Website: bh-photo
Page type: cross-sells
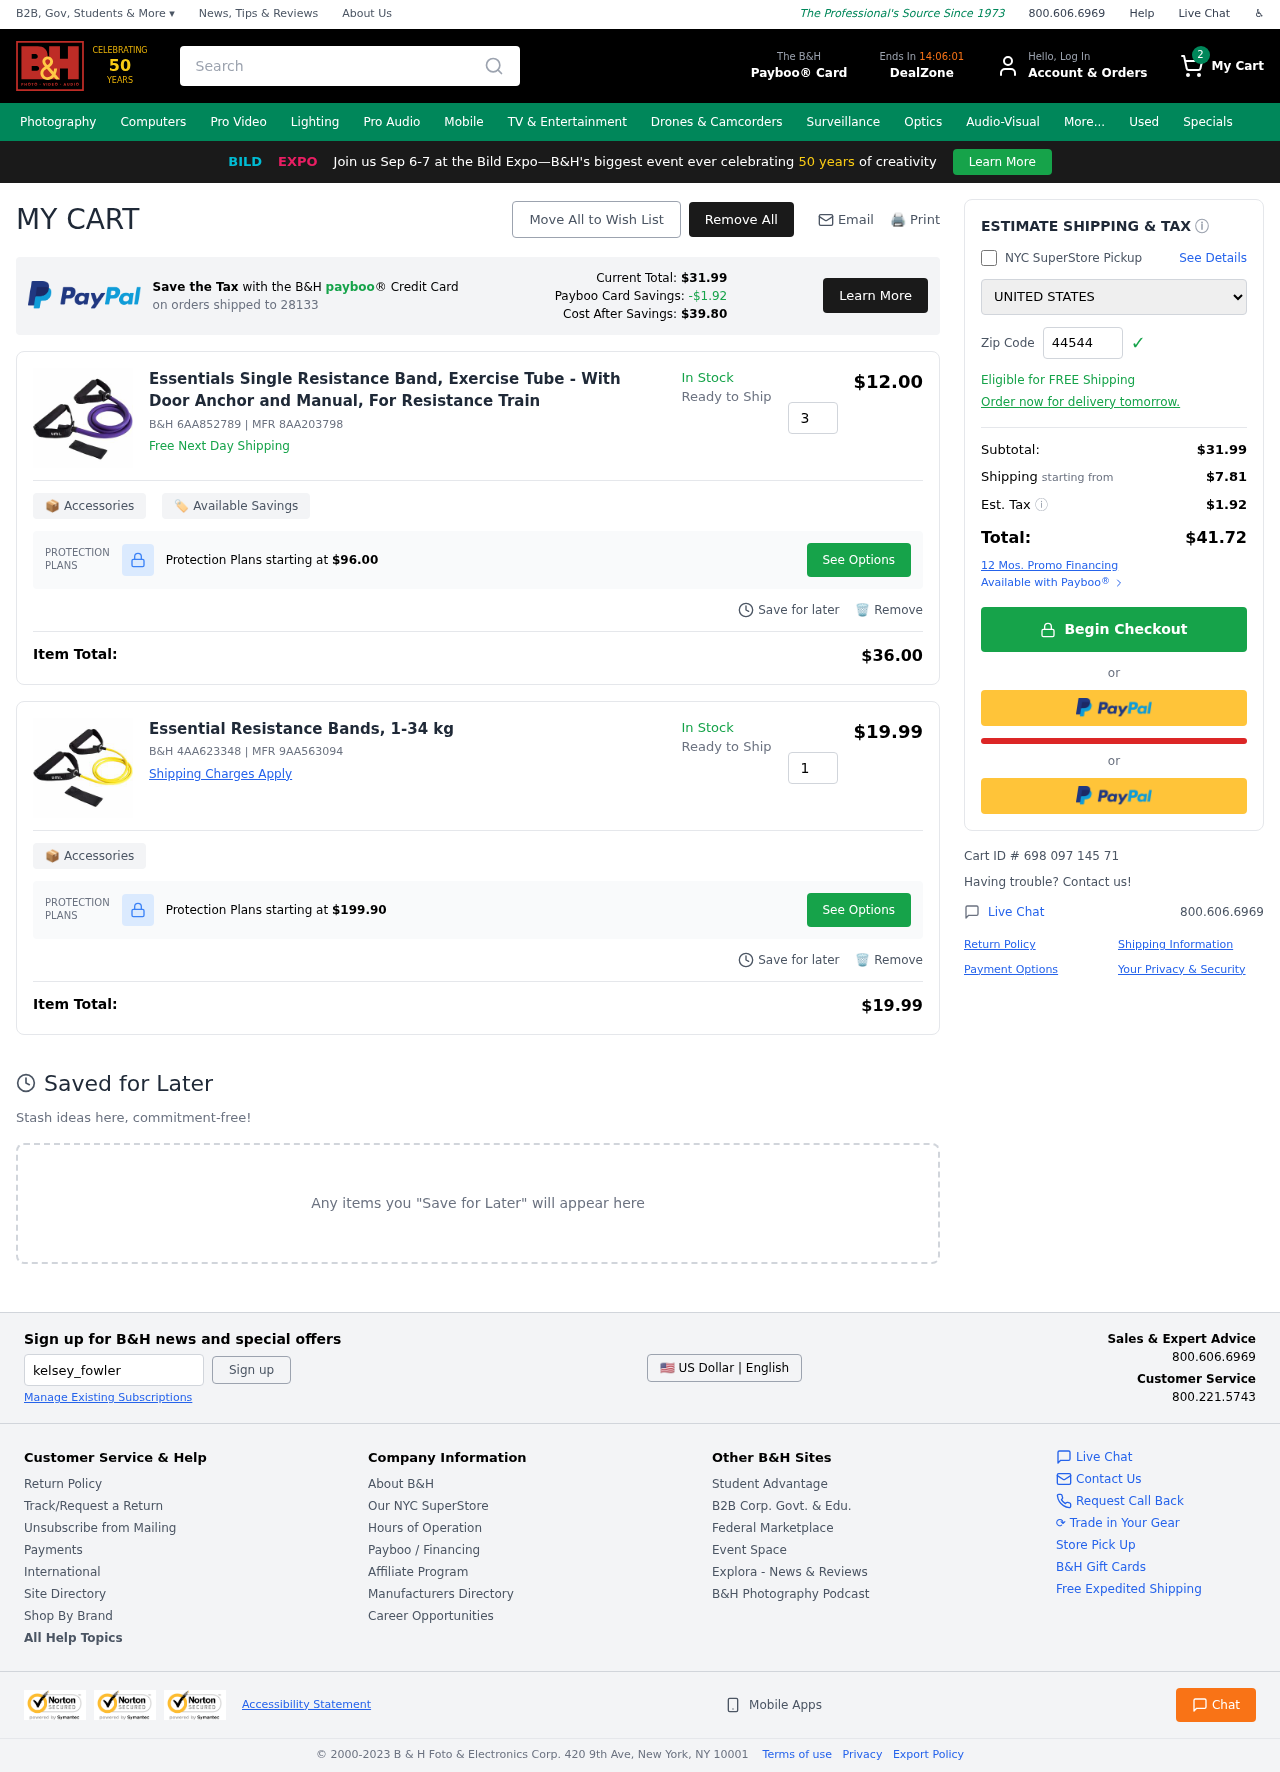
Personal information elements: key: PII_COUNTRY
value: United States
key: PII_POSTCODE
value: on orders shipped to 28133
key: PII_POSTCODE2
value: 44544
Product elements: key: PRODUCT1_NAME
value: Essentials Single Resistance Band, Exercise Tube - With Door Anchor and Manual, For Resistance Train
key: PRODUCT1_PRICE
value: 12
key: PRODUCT1_QUANTITY
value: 3
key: PRODUCT2_NAME
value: Essential Resistance Bands, 1-34 kg
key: PRODUCT2_PRICE
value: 19.99
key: PRODUCT2_QUANTITY
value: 1
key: PRODUCT1_SKU
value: B&H 6AA852789
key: PRODUCT1_MFR
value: MFR 8AA203798
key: PRODUCT1_PROTECTION_PRICE
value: $96.00
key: PRODUCT1_ITEM_TOTAL
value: $36.00
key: PRODUCT2_SKU
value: B&H 4AA623348
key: PRODUCT2_MFR
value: MFR 9AA563094
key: PRODUCT2_PROTECTION_PRICE
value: $199.90
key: PRODUCT2_ITEM_TOTAL
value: $19.99
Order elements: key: ORDER_NUM_ITEMS
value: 2
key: PAYBOO_CURRENT_TOTAL
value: $31.99
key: ORDER_SUBTOTAL
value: $31.99
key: ORDER_SHIPPING_COST
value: $7.81
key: ORDER_TAX
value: $1.92
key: ORDER_TOTAL
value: $41.72
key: ORDER_ID
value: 698 097 145 71
Search elements: key: HEADER_SEARCH
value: Search
Other elements: key: PAYBOO_SAVINGS
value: -$1.92
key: PAYBOO_COST_AFTER_SAVINGS
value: $39.80